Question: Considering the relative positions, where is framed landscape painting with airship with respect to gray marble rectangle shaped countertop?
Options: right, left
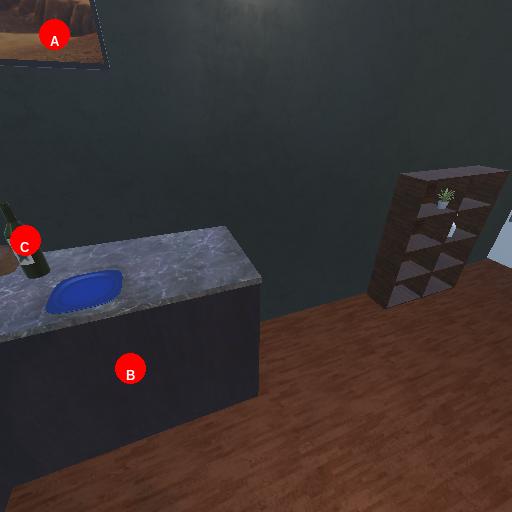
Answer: right